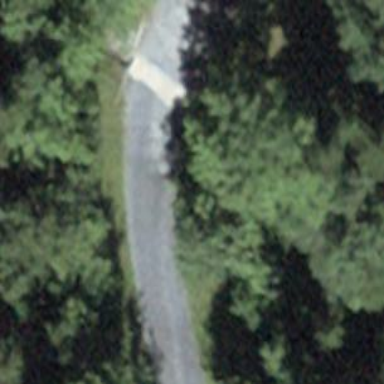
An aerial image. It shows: Culvert tunnel.